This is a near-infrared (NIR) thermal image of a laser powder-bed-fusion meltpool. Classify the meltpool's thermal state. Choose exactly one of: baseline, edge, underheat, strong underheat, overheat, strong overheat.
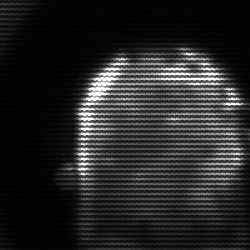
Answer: baseline